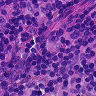
Metastatic tissue present: no